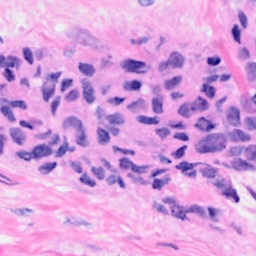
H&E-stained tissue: Breast